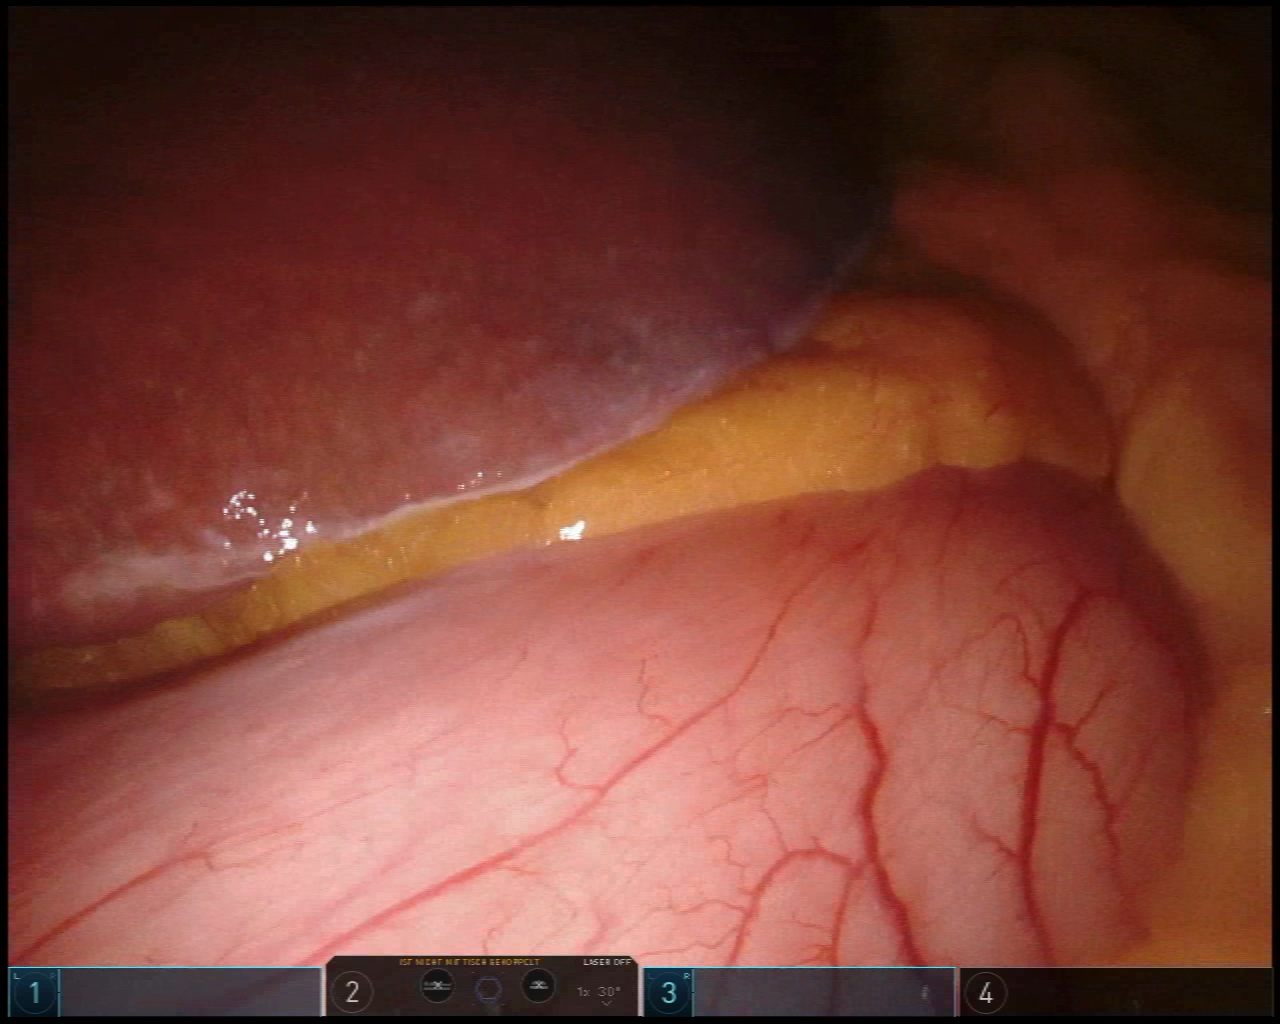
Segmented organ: liver
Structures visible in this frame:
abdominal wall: no
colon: no
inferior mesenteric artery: no
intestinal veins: no
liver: yes
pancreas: no
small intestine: no
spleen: no
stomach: yes
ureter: no
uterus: no
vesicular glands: no